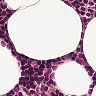
Metastatic tissue present: no